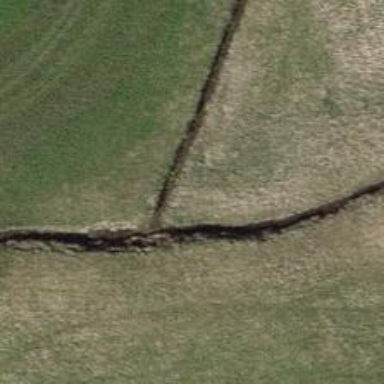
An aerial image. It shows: Ditch in the surroundings.